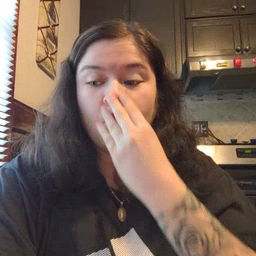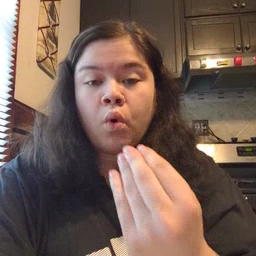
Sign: wolf